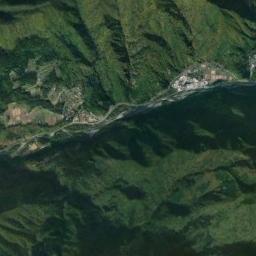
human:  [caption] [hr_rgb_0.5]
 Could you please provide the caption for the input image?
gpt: The folded mountain is covered with dense vegetation .

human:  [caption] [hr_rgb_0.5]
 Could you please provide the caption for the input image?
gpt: The mountain is covered with grass .

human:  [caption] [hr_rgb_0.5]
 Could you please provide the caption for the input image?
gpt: The mountain is full of green plants with lines of bare land .

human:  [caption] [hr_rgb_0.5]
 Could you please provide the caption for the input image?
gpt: Seventy percent of the area on this mountain is bare orange-red land .

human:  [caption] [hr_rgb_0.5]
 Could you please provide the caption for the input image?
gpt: There are some buildings on the ravines of the green mountain .